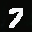
Label: 7